Question: I have these nested Foreach :
'''
foreach (var item1 in ocChoicesinItem)
{
foreach (var item2 in temp.ItemsInInvoiceChoices)
{
if (item1.ChoicesId == item2.ChoicesId)
ocChoicesinItem.Remove(item1);
}
}
'''
The problem occur when remove item from ocChoicesinItem, gives me this error:

Is there any way to accomplish this?
Thanks in advance.
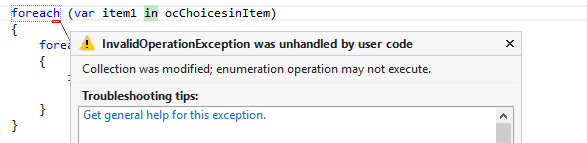
Answer: You need to add 'ToList' statements if you want to remove items in the collection :
'''
foreach (var item1 in ocChoicesinItem.ToList())
{
foreach (var item2 in temp.ItemsInInvoiceChoices)
{
if (item1.ChoicesId == item2.ChoicesId)
ocChoicesinItem.Remove(item1);
}
}
'''